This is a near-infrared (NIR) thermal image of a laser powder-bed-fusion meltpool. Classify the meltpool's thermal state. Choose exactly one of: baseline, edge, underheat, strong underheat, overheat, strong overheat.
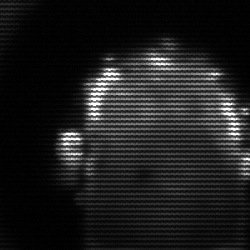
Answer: baseline